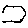
Label: hexagon